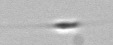
Label: Cylindrotheca_morphotype1